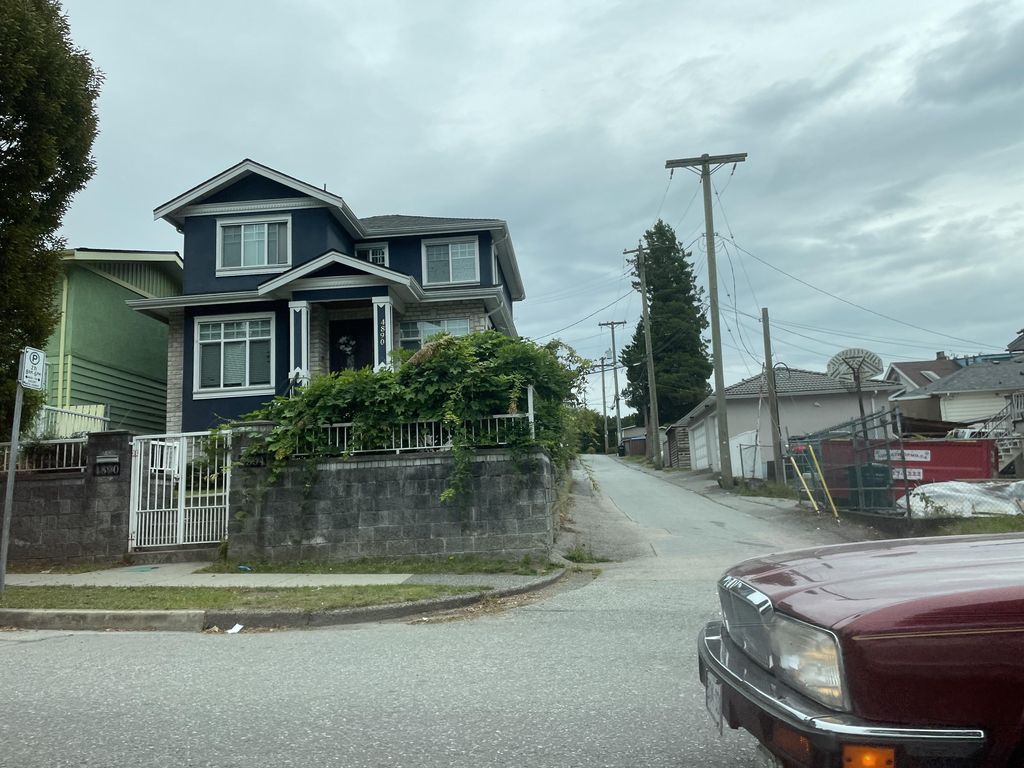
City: vancouver